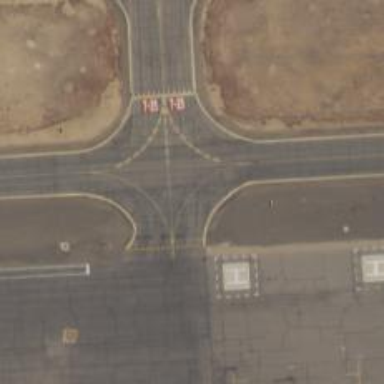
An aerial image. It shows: Image of taxiway at airport.